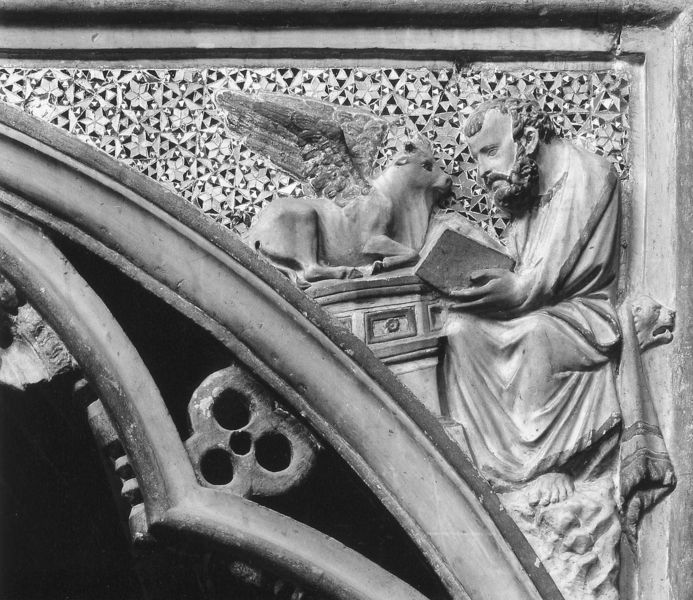
Titel: Altarziborium
Künstler: Arnolfo di Cambio
Standort: Rom, S. Cecilia in Trastevere (EU - I - Latium)
Schlagwörter: flügel, hand, mann, blume, nase, tier, bart, johannes, stein, kirche, auge, gewand, locken, relief, bogen, venedig, kuh, rind, lesen, ornamente, buch, fuss, schwarzweiss, mönch, löwe, stier, markus, apostel, stir, evangelist, lukas, matthäus, löew